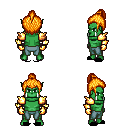
a pixel art fantasy rpg character, male body template, orc, green skin, gold arm armor, teal pants, light blonde short topknot hairstyle, gold gloves, black slippers, four views (front, back, left, right), 2x2 character sprite sheet, small pixel art, hard edges, no anti-aliasing